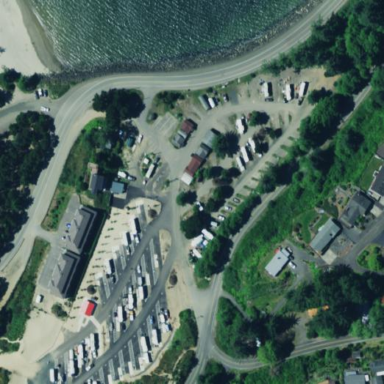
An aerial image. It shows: Caravan site for tourism.